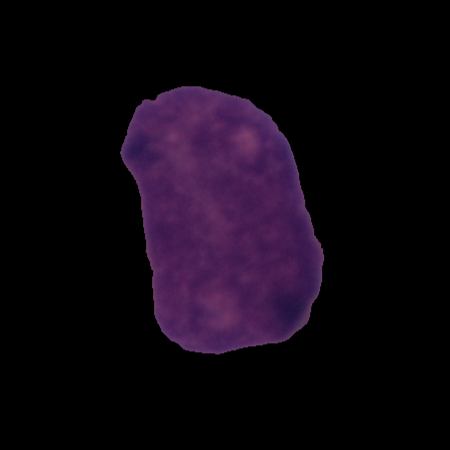
Label: cancer